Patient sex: M
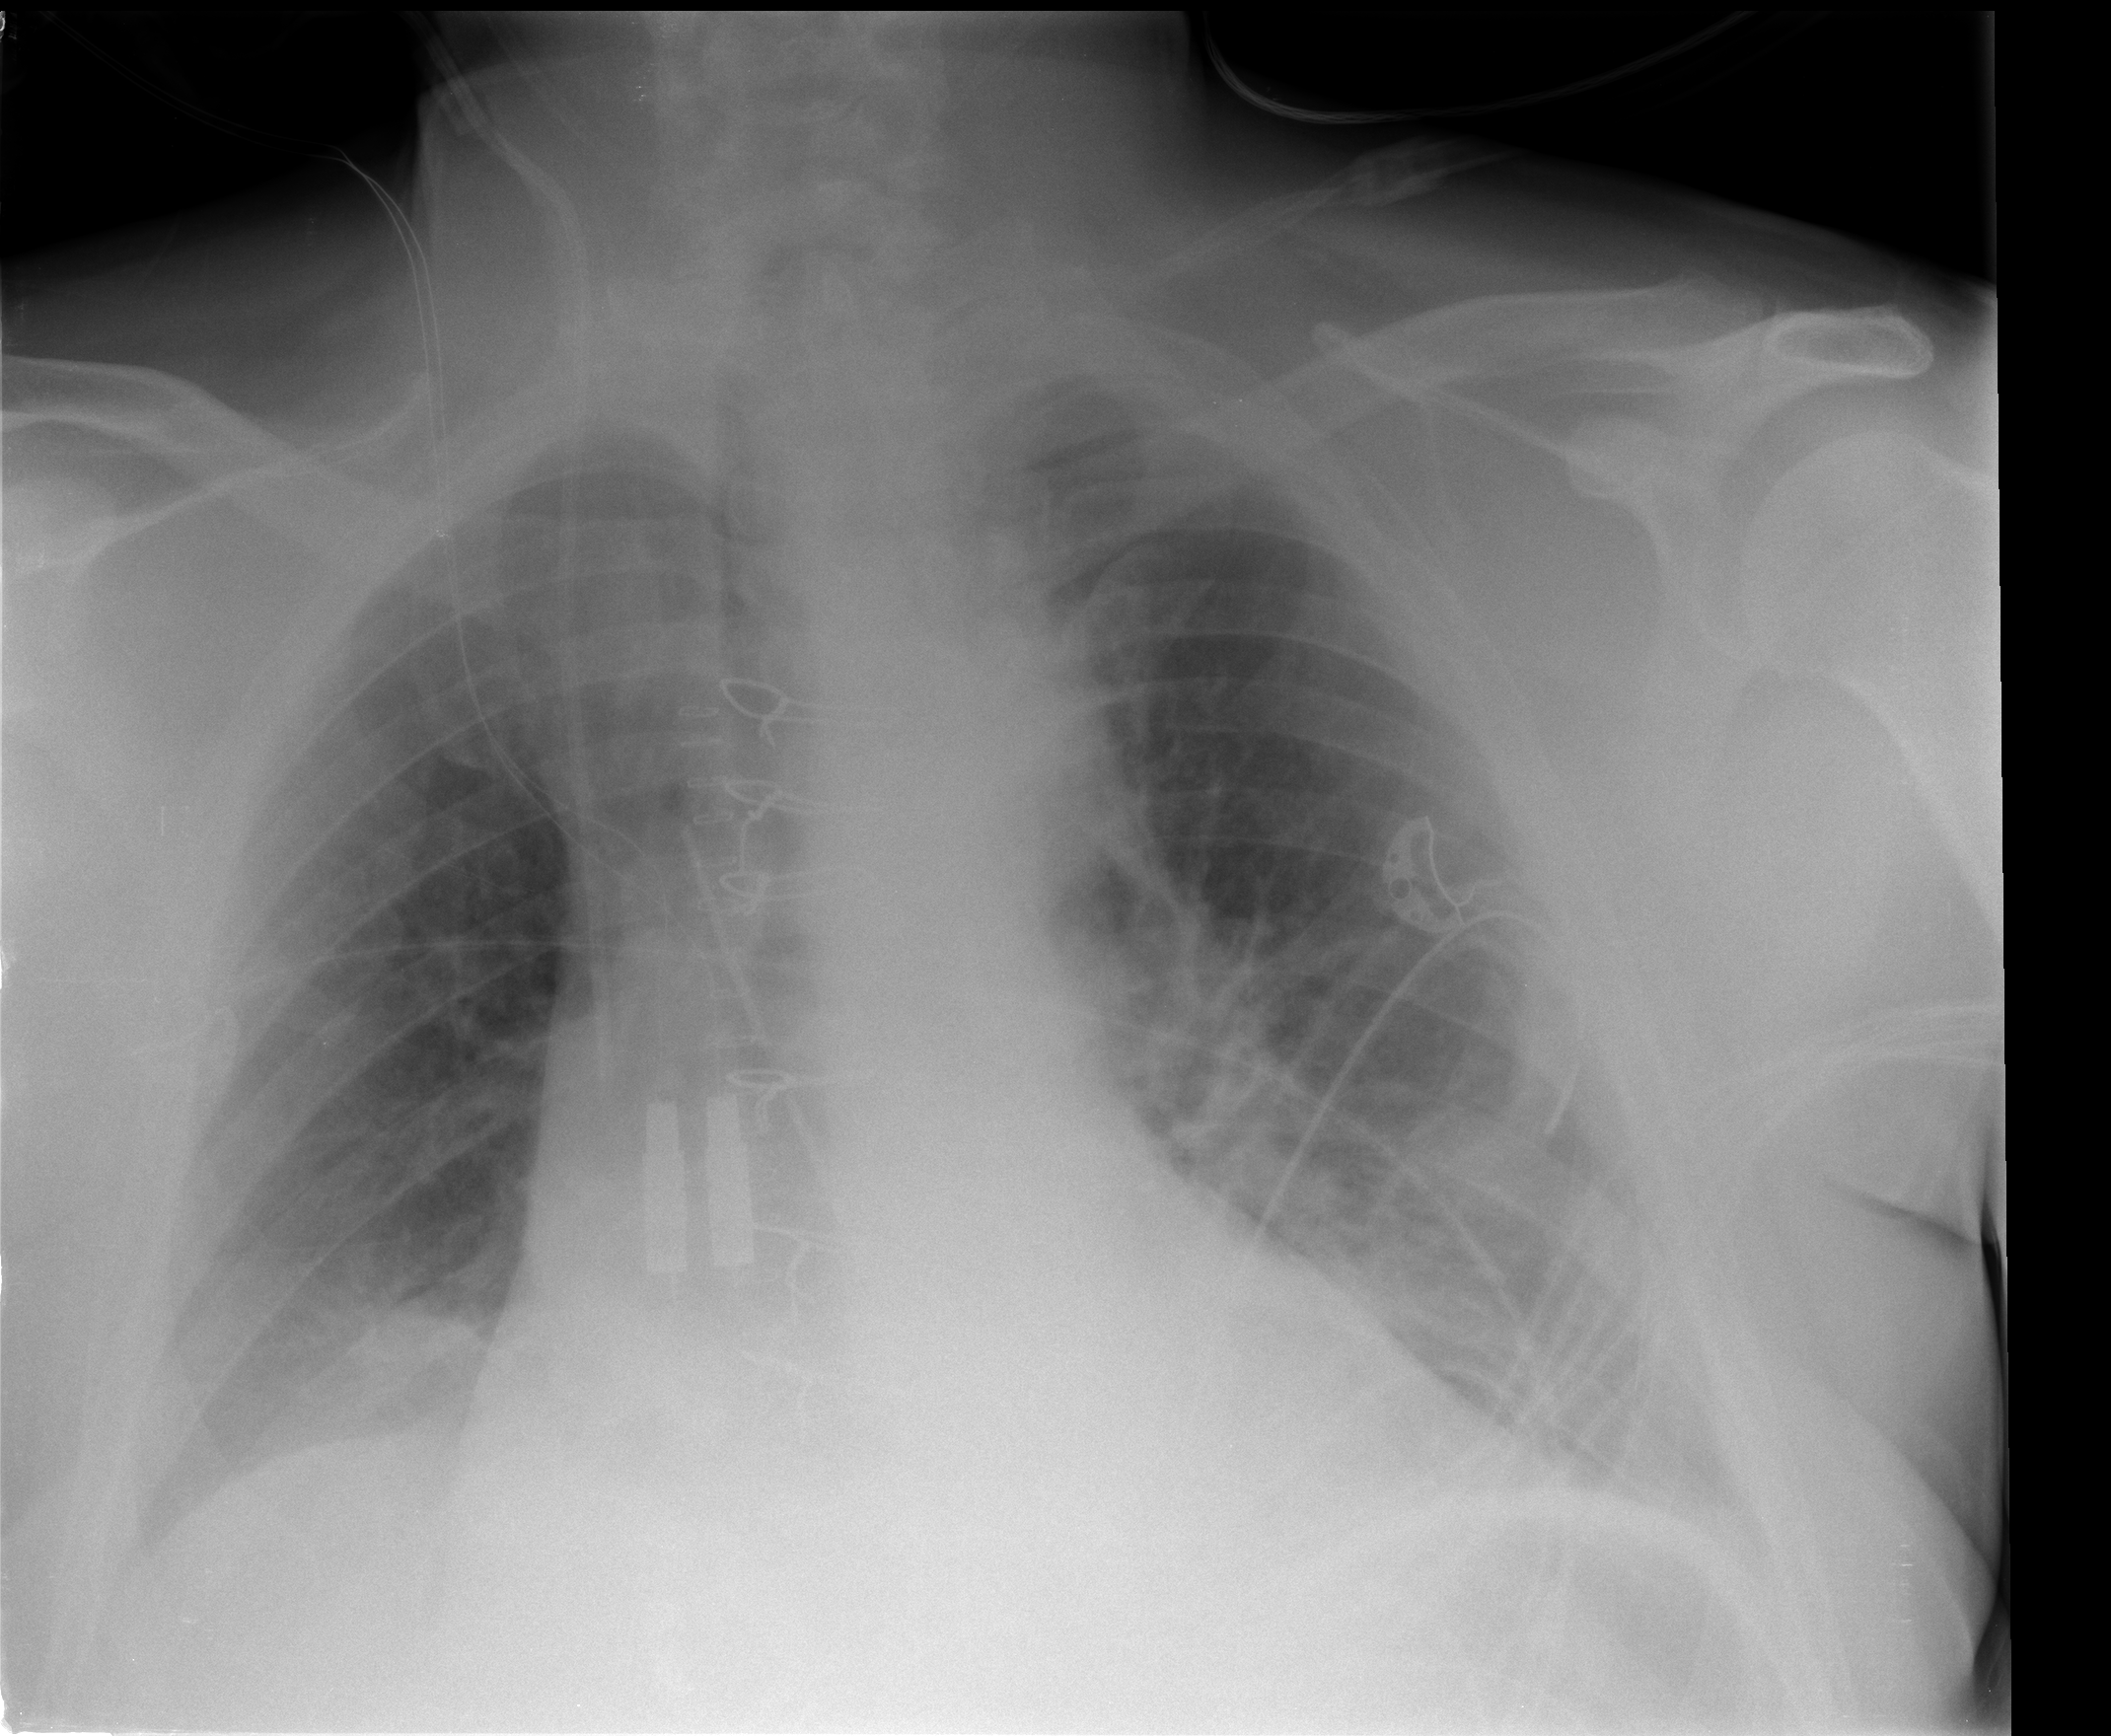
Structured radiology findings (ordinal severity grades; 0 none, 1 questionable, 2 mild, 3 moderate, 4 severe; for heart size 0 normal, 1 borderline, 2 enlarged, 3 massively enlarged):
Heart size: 0
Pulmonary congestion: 0
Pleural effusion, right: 2
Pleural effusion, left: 0
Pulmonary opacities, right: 0
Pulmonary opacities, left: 0
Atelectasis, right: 2
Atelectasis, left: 0